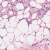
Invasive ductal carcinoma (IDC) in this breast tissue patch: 0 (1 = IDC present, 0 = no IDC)